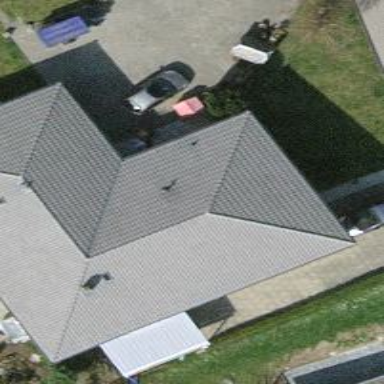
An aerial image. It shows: View of roof edge.